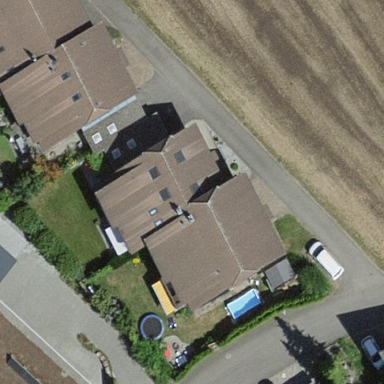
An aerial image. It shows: Semi-detached house.